Question: i'm .net developer. here i just want to create pdf report.for more info i include this code:
'''
Document document = new Document(PageSize.A4, 88f, 88f, 10f, 10f);
Font NormalFont = FontFactory.GetFont("Arial", 12, Font.NORMAL, Color.BLACK);
using (System.IO.MemoryStream memoryStream = new System.IO.MemoryStream())
{
PdfWriter writer = PdfWriter.GetInstance(document, memoryStream);
Phrase phrase = null;
PdfPCell cell = null;
PdfPTable table = null;
Color color = null;
document.Open();
//Header Table
table = new PdfPTable(2);
table.TotalWidth = 500f;
table.LockedWidth = true;
table.SetWidths(new float[] { 0.3f, 0.7f });
//Company Logo
cell = ImageCell("../images/easyweb_logo.gif", 30f, PdfPCell.ALIGN_CENTER);
table.AddCell(cell);
//Company Name and Address
phrase = new Phrase();
phrase.Add(new Chunk("Electrocom Technology India Limited
", FontFactory.GetFont("Arial", 16, Font.BOLD, Color.RED)));
phrase.Add(new Chunk("712, Sukhsagar Complex,
", FontFactory.GetFont("Arial", 8, Font.NORMAL, Color.BLACK)));
phrase.Add(new Chunk("Nr. Hotel Fortune Landmark, Ashram Road,
", FontFactory.GetFont("Arial", 8, Font.NORMAL, Color.BLACK)));
phrase.Add(new Chunk("Ahmedabad - 380 014,", FontFactory.GetFont("Arial", 8, Font.NORMAL, Color.BLACK)));
phrase.Add(new Chunk("Gujarat (INDIA).", FontFactory.GetFont("Arial", 8, Font.NORMAL, Color.BLACK)));
cell = PhraseCell(phrase, PdfPCell.ALIGN_LEFT);
cell.VerticalAlignment = PdfCell.ALIGN_TOP;
table.AddCell(cell);
//Separater Line
color = new Color(System.Drawing.ColorTranslator.FromHtml("#A9A9A9"));
DrawLine(writer, 25f, document.Top - 79f, document.PageSize.Width - 25f, document.Top - 79f, color);
DrawLine(writer, 25f, document.Top - 80f, document.PageSize.Width - 25f, document.Top - 80f, color);
document.Add(table);
table = new PdfPTable(2);
table.HorizontalAlignment = Element.ALIGN_LEFT;
table.SetWidths(new float[] { 0.3f, 1f });
table.SpacingBefore = 20f;
//Post Detail
cell = PhraseCell(new Phrase("
"+"Post Record", FontFactory.GetFont("Arial", 12, Font.UNDERLINE, Color.BLACK)), PdfPCell.ALIGN_CENTER);
cell.Colspan = 2;
table.AddCell(cell);
cell = PhraseCell(new Phrase(), PdfPCell.ALIGN_CENTER);
cell.Colspan = 2;
cell.PaddingBottom = 30f;
table.AddCell(cell);
//Name
phrase = new Phrase();
phrase.Add(new Chunk(dr["Title"] + "
", FontFactory.GetFont("Arial", 10, Font.BOLD, Color.BLACK)));
cell = PhraseCell(phrase, PdfPCell.ALIGN_LEFT);
cell.VerticalAlignment = PdfPCell.ALIGN_MIDDLE;
table.AddCell(cell);
document.Add(table);
DrawLine(writer, 160f, 80f, 160f, 690f, Color.BLACK);
DrawLine(writer, 115f, document.Top - 200f, document.PageSize.Width - 100f, document.Top - 200f, Color.BLACK);
table = new PdfPTable(2);
table.SetWidths(new float[] { 0.5f, 2f });
table.TotalWidth = 340f;
table.LockedWidth = true;
table.SpacingBefore = 20f;
table.HorizontalAlignment = Element.ALIGN_RIGHT;
//Title
table.AddCell(PhraseCell(new Phrase("Title :", FontFactory.GetFont("Arial", 8, Font.BOLD, Color.BLACK)), PdfPCell.ALIGN_LEFT));
phrase = new Phrase(new Chunk(dr["Title"] + "
", FontFactory.GetFont("Arial", 8, Font.NORMAL, Color.BLACK)));
cell = PhraseCell(new Phrase(), PdfPCell.ALIGN_CENTER);
cell.Colspan = 2;
cell.PaddingBottom = 10f;
table.AddCell(cell);
//Description
table.AddCell(PhraseCell(new Phrase("Description :", FontFactory.GetFont("Arial", 8, Font.BOLD, Color.BLACK)), PdfPCell.ALIGN_LEFT));
phrase = new Phrase(new Chunk(dr["Description"] + "
", FontFactory.GetFont("Arial", 8, Font.NORMAL, Color.BLACK)));
table.AddCell(PhraseCell(phrase, PdfPCell.ALIGN_LEFT));
cell = PhraseCell(new Phrase(), PdfPCell.ALIGN_CENTER);
cell.Colspan = 2;
cell.PaddingBottom = 10f;
table.AddCell(cell);
//Category Name
table.AddCell(PhraseCell(new Phrase("Category Name :", FontFactory.GetFont("Arial", 8, Font.BOLD, Color.BLACK)), PdfPCell.ALIGN_LEFT));
phrase = new Phrase(new Chunk(dr["CategoryName"] + "
", FontFactory.GetFont("Arial", 8, Font.NORMAL, Color.BLACK)));
table.AddCell(PhraseCell(phrase, PdfPCell.ALIGN_LEFT));
cell = PhraseCell(new Phrase(), PdfPCell.ALIGN_CENTER);
cell.Colspan = 2;
cell.PaddingBottom = 10f;
table.AddCell(cell);
//Status Name
table.AddCell(PhraseCell(new Phrase("Status Name :", FontFactory.GetFont("Arial", 8, Font.BOLD, Color.BLACK)), PdfPCell.ALIGN_LEFT));
phrase = new Phrase(new Chunk(dr["StatusName"] + "
", FontFactory.GetFont("Arial", 8, Font.NORMAL, Color.BLACK)));
table.AddCell(PhraseCell(phrase, PdfPCell.ALIGN_LEFT));
cell = PhraseCell(new Phrase(), PdfPCell.ALIGN_CENTER);
cell.Colspan = 2;
cell.PaddingBottom = 10f;
table.AddCell(cell);
//Group Name
table.AddCell(PhraseCell(new Phrase("Group Name :", FontFactory.GetFont("Arial", 8, Font.BOLD, Color.BLACK)), PdfPCell.ALIGN_LEFT));
phrase = new Phrase(new Chunk(dr["GroupName"] + "
", FontFactory.GetFont("Arial", 8, Font.NORMAL, Color.BLACK)));
table.AddCell(PhraseCell(phrase, PdfPCell.ALIGN_LEFT));
cell = PhraseCell(new Phrase(), PdfPCell.ALIGN_CENTER);
cell.Colspan = 2;
cell.PaddingBottom = 10f;
table.AddCell(cell);
//Publisher
table.AddCell(PhraseCell(new Phrase("Publisher :", FontFactory.GetFont("Arial", 8, Font.BOLD, Color.BLACK)), PdfPCell.ALIGN_LEFT));
phrase = new Phrase(new Chunk(dr["Publisher"] + "
", FontFactory.GetFont("Arial", 8, Font.NORMAL, Color.BLACK)));
table.AddCell(PhraseCell(phrase, PdfPCell.ALIGN_LEFT));
cell = PhraseCell(new Phrase(), PdfPCell.ALIGN_CENTER);
cell.Colspan = 2;
cell.PaddingBottom = 10f;
table.AddCell(cell);
//To User
table.AddCell(PhraseCell(new Phrase("To User :", FontFactory.GetFont("Arial", 8, Font.BOLD, Color.BLACK)), PdfPCell.ALIGN_LEFT));
phrase = new Phrase(new Chunk(dr["ToUser"] + "
", FontFactory.GetFont("Arial", 8, Font.NORMAL, Color.BLACK)));
table.AddCell(PhraseCell(phrase, PdfPCell.ALIGN_LEFT));
cell = PhraseCell(new Phrase(), PdfPCell.ALIGN_CENTER);
cell.Colspan = 2;
cell.PaddingBottom = 10f;
table.AddCell(cell);
//Publish Date
table.AddCell(PhraseCell(new Phrase("Publish Date :", FontFactory.GetFont("Arial", 8, Font.BOLD, Color.BLACK)), PdfPCell.ALIGN_LEFT));
phrase = new Phrase(new Chunk(string.Format("{0:F}", dr["PublishDate"])+"
", FontFactory.GetFont("Arial", 8, Font.NORMAL, Color.BLACK)));
table.AddCell(PhraseCell(phrase, PdfPCell.ALIGN_LEFT));
cell = PhraseCell(new Phrase(), PdfPCell.ALIGN_CENTER);
cell.Colspan = 2;
cell.PaddingBottom = 10f;
table.AddCell(cell);
document.Close();
byte[] bytes = memoryStream.ToArray();
memoryStream.Close();
Response.Clear();
Response.ContentType = "application/pdf";
Response.AddHeader("Content-Disposition", "attachment; filename=PostRecord.pdf");
Response.ContentType = "application/pdf";
Response.Buffer = true;
Response.Cache.SetCacheability(HttpCacheability.NoCache);
Response.BinaryWrite(bytes);
Response.End();
Response.Close();
'''
here there are only show few fields.
here i include my output:

tell me wat is problem in my code.
for furthure more information i include this <URL> link.
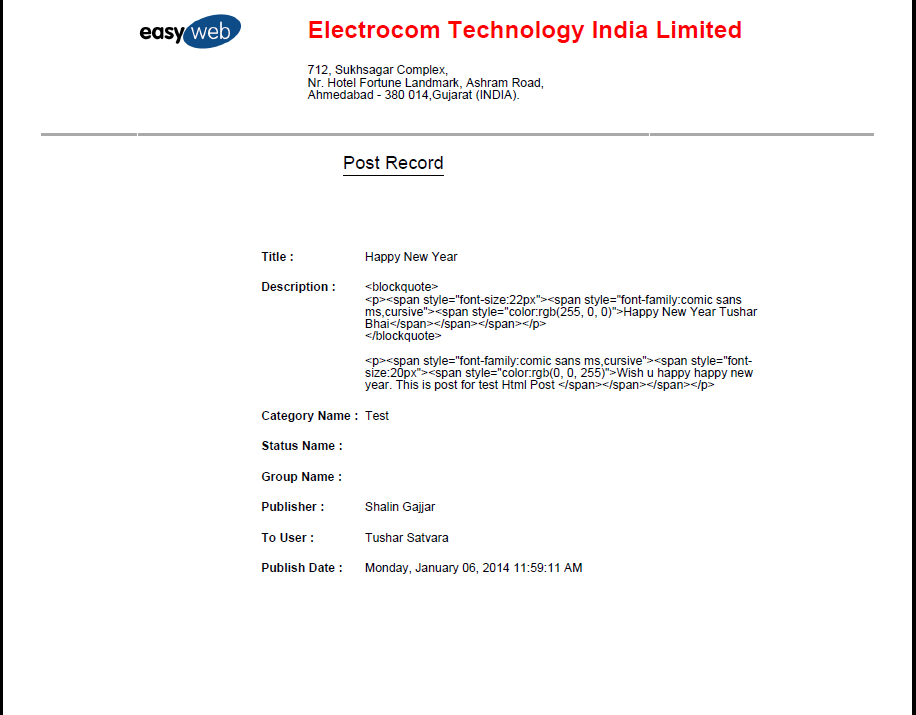
Answer: Go to your code where it says:
'''
table.AddCell(cell);
document.Close();
'''
Now add one line like this:
'''
table.AddCell(cell);
document.Add(table);
document.Close();
'''
You were creating a table object, but you weren't adding it to the document.